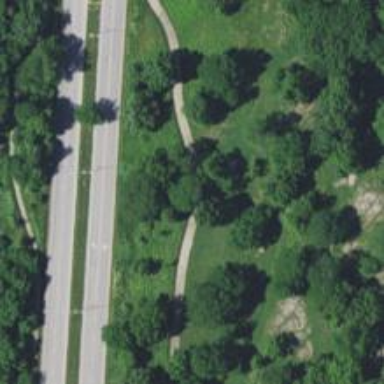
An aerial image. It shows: Disc golf tee area.